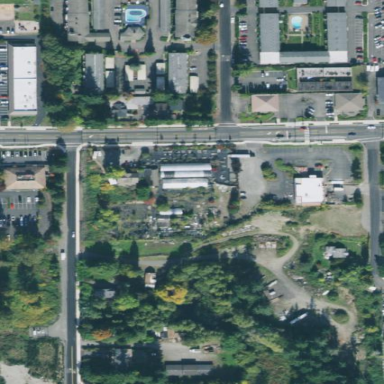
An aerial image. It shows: Commercial area with garden centre.